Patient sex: M
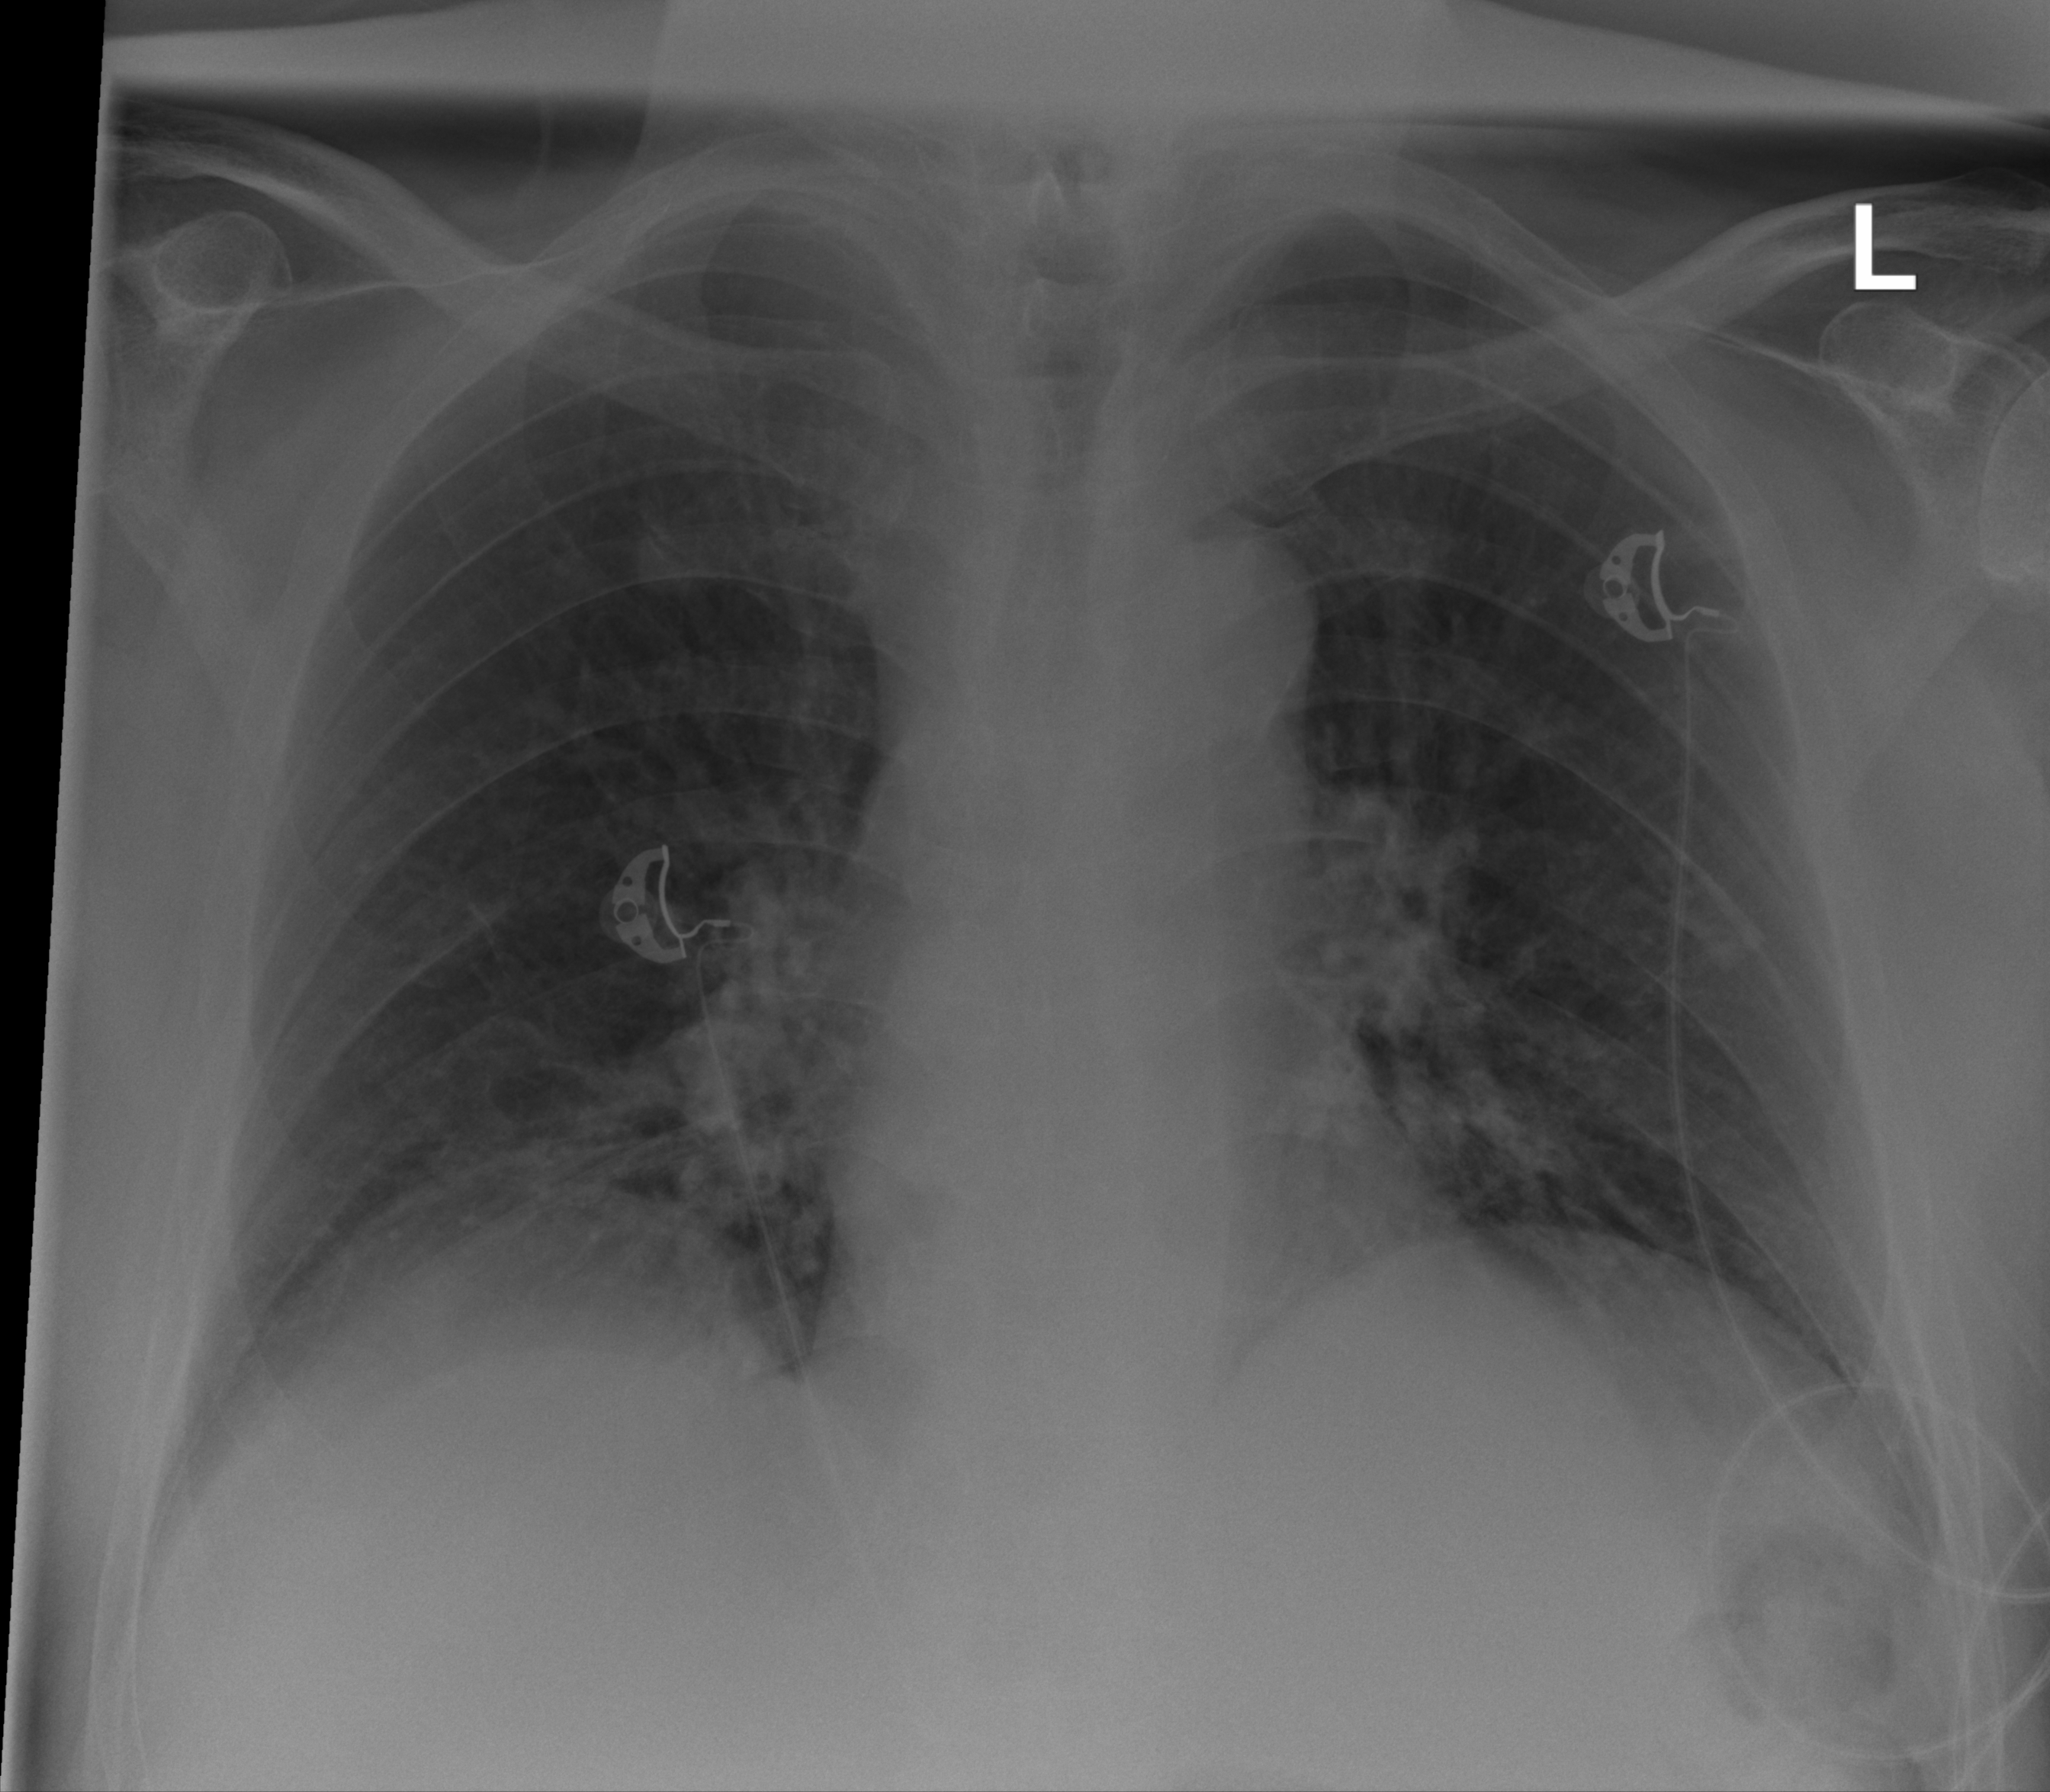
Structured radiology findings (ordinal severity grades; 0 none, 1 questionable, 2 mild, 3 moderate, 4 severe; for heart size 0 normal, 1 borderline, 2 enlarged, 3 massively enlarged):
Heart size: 0
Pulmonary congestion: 0
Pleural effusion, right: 0
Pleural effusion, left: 0
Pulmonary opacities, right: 2
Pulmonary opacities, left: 2
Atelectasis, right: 0
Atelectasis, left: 0